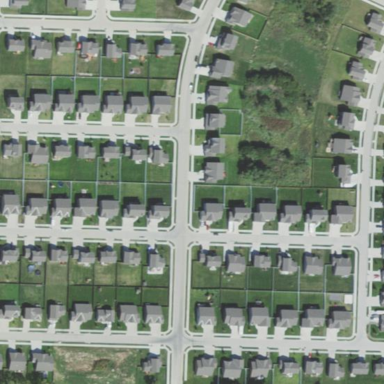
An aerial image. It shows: Single-family residential area.